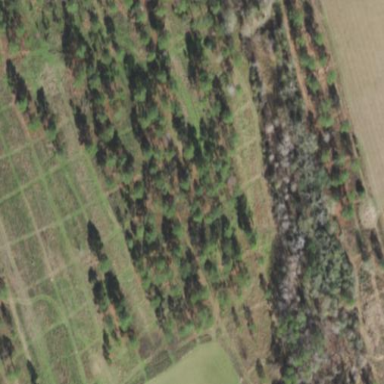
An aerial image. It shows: Forest area dominated by needle-leaved trees.